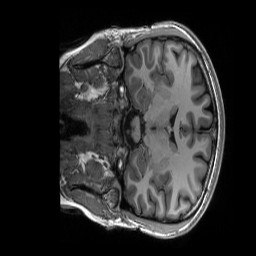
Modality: T1w
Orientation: coronal
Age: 22
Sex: female
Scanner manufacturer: siemens
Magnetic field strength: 3 T
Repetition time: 2.53 s
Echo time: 0.0033 s